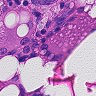
Metastatic tissue present: yes